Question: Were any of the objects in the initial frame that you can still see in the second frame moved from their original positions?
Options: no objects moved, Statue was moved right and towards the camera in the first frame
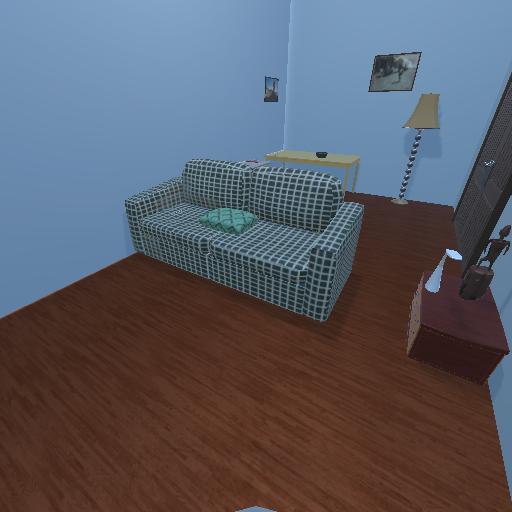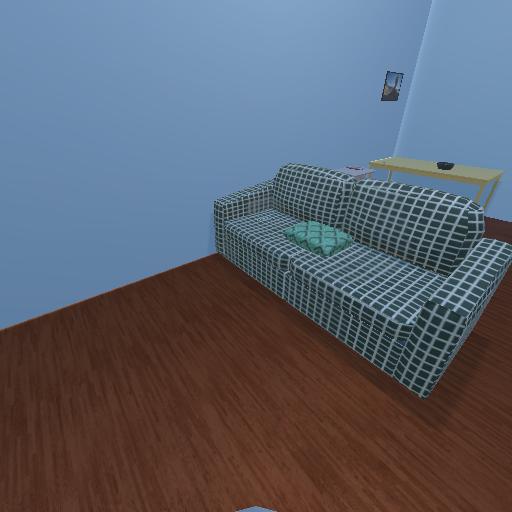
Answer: no objects moved